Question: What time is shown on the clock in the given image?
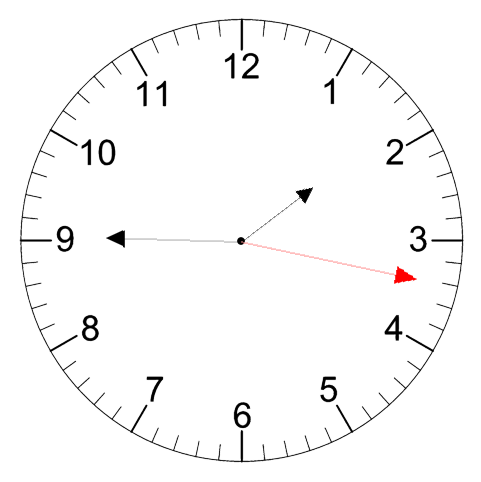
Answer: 01:45:17